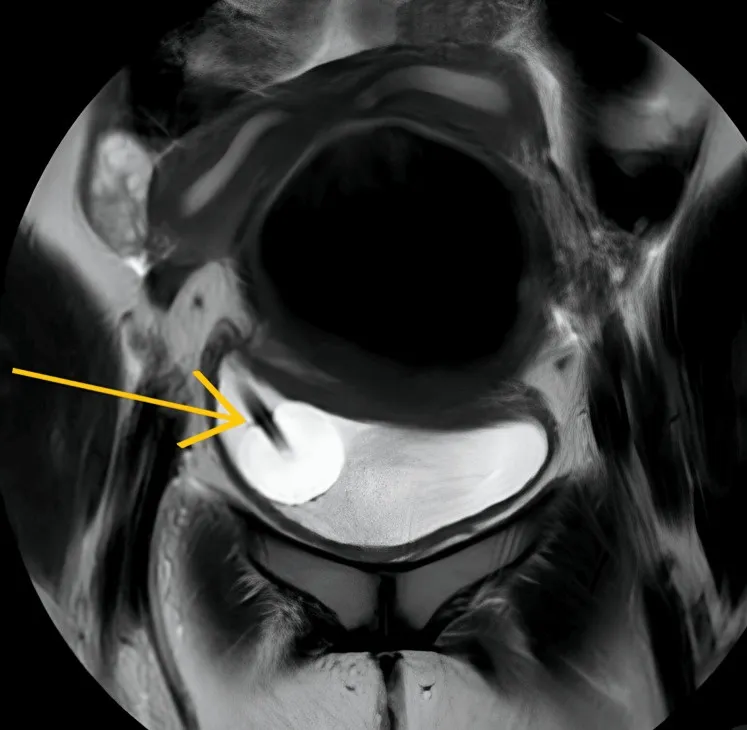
MRI showing uterus with two horns suggestive of bicornuate uterus. MRI: magnetic resonance imaging.
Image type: radiology (mri)